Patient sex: M
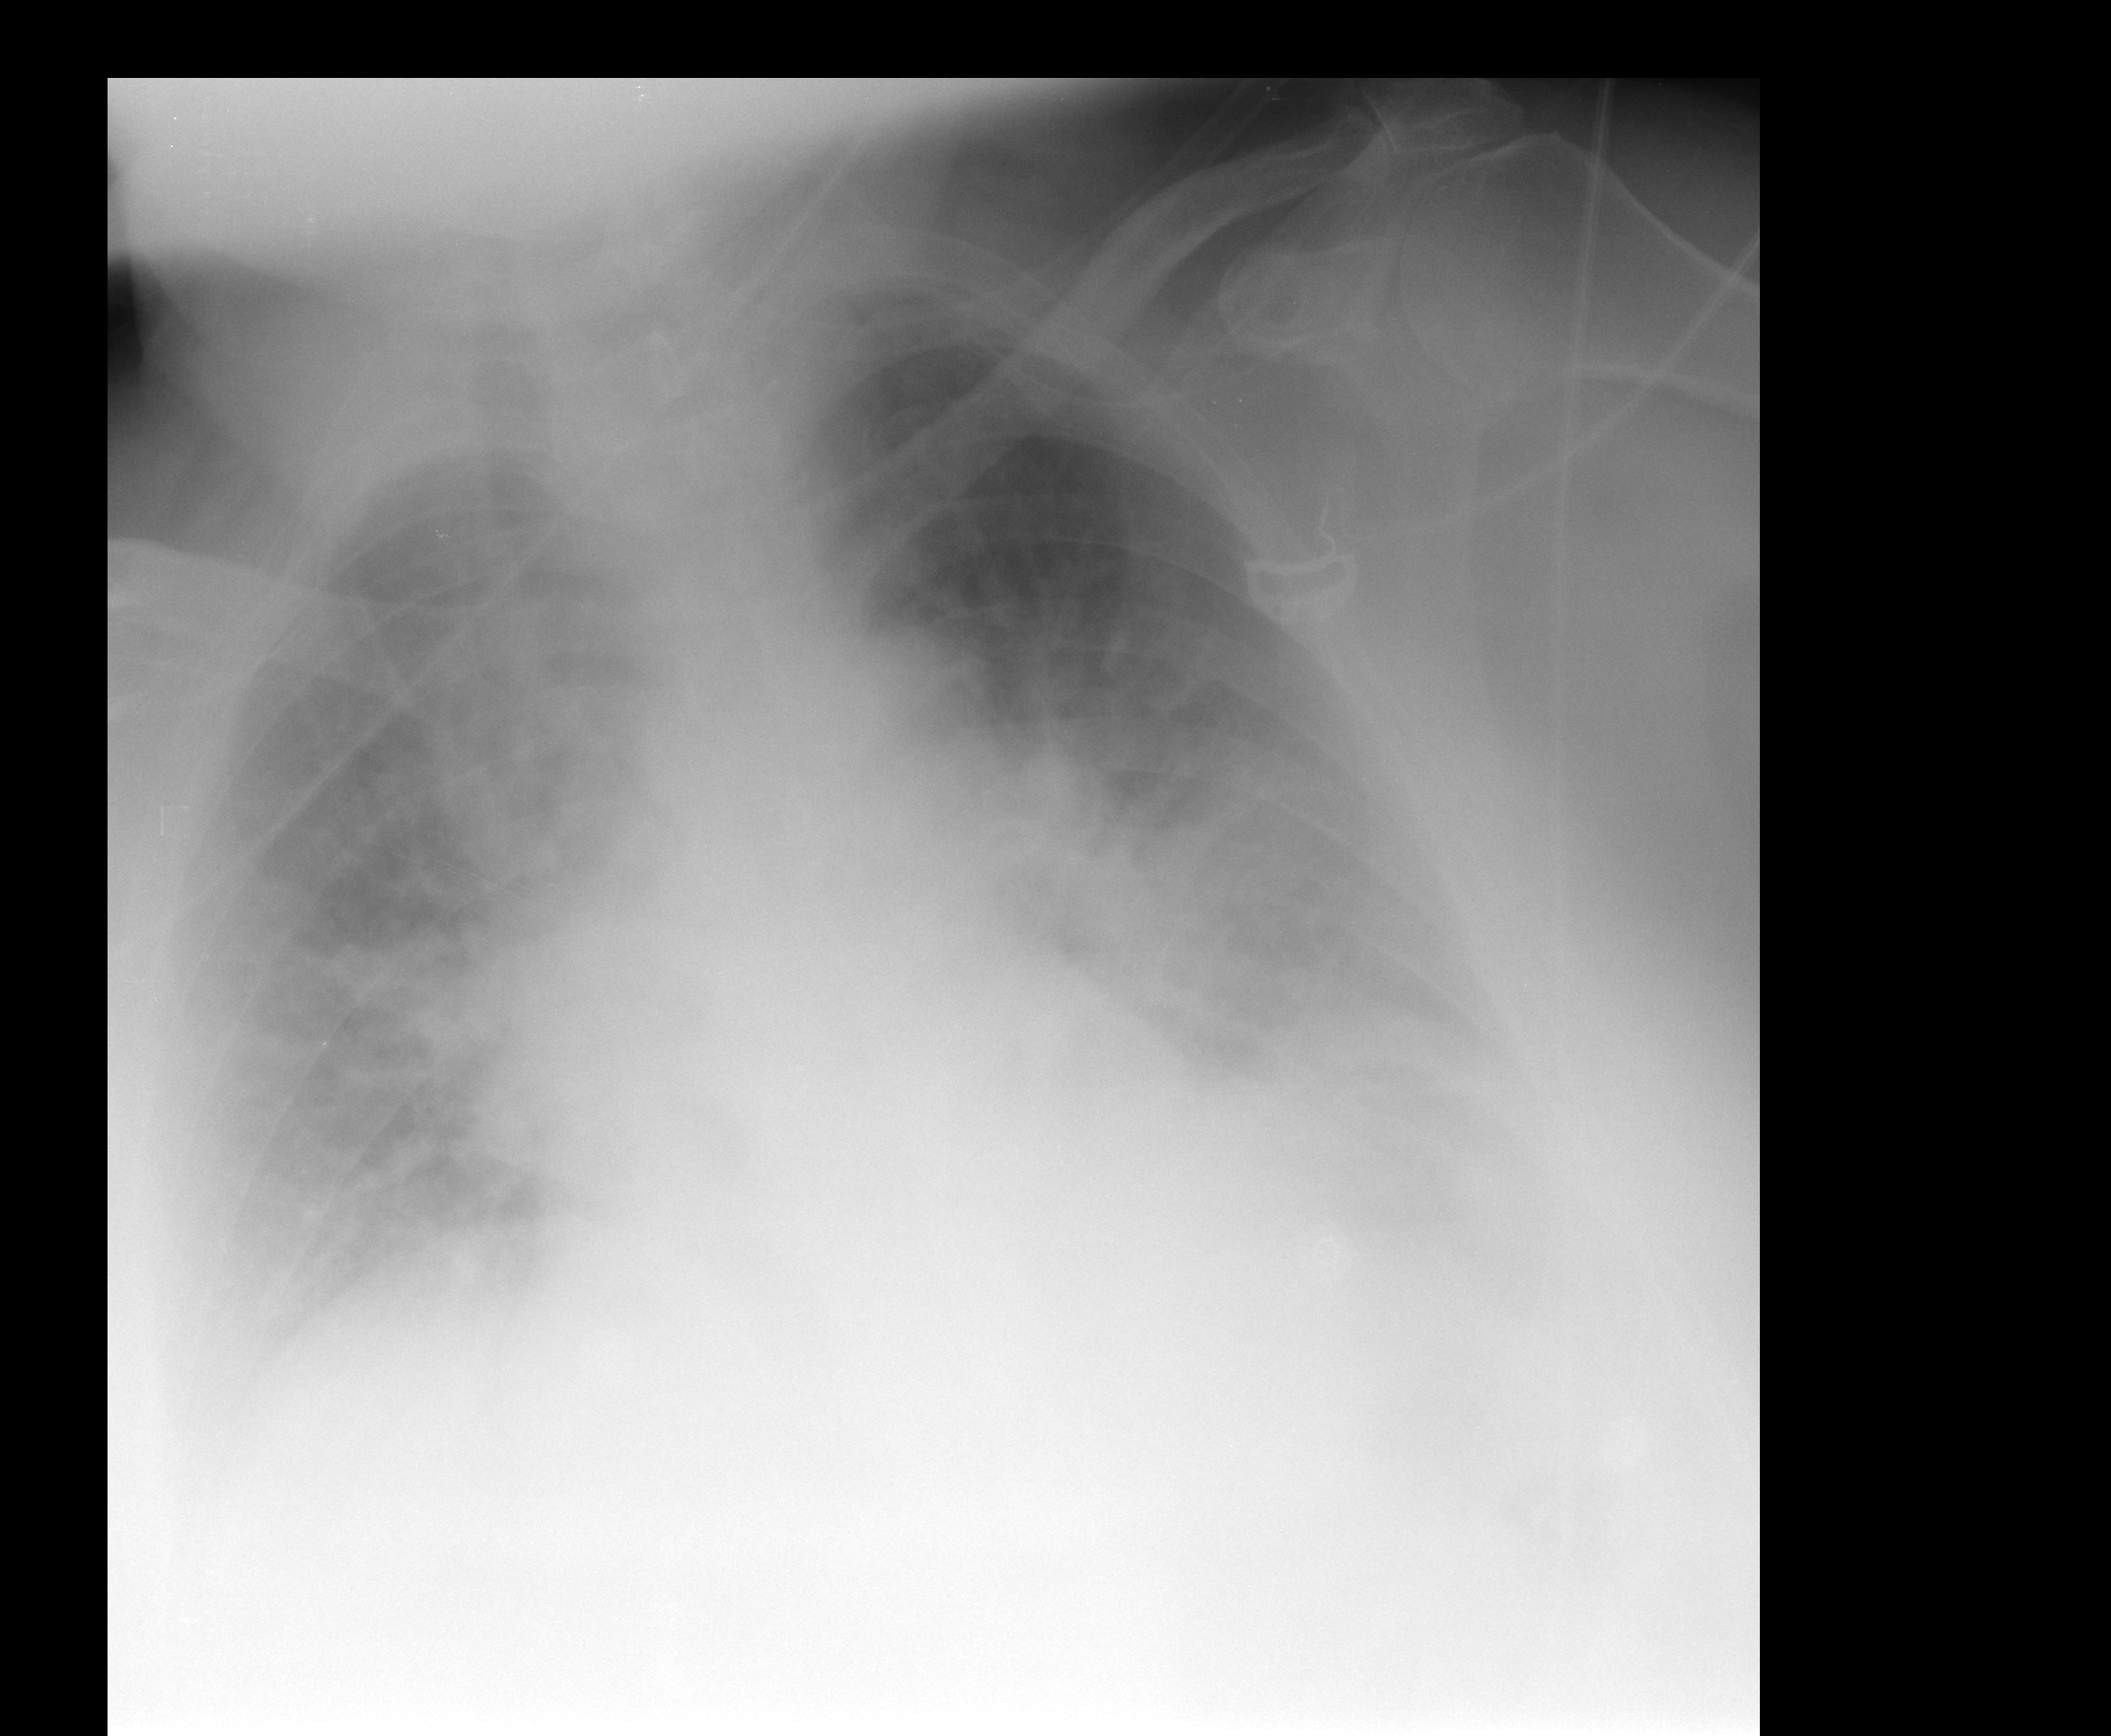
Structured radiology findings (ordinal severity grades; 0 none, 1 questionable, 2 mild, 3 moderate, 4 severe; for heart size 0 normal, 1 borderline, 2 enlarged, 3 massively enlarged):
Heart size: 0
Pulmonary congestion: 2
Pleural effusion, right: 2
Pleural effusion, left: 2
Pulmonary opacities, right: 1
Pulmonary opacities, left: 1
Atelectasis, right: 2
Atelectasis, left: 2